Interaction volume radius: 5 \u00c5
Interaction volume height: 30 \u00c5
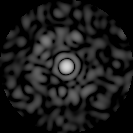
Disorder parameter: 0.8335